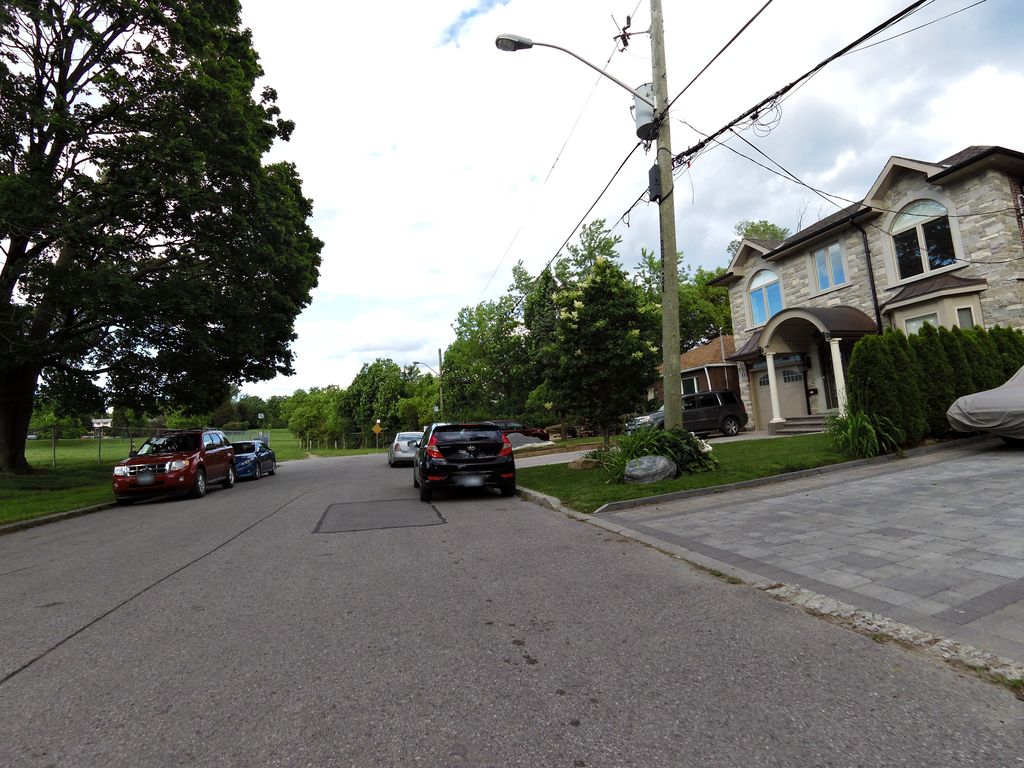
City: toronto